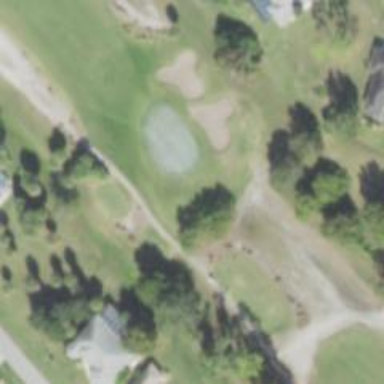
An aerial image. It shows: Pathway for golfing.